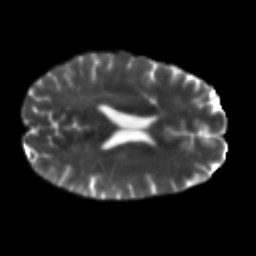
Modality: T2w
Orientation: axial
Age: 46
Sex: male
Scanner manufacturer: siemens
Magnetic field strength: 3 T
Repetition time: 5 s
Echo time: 0.108 s